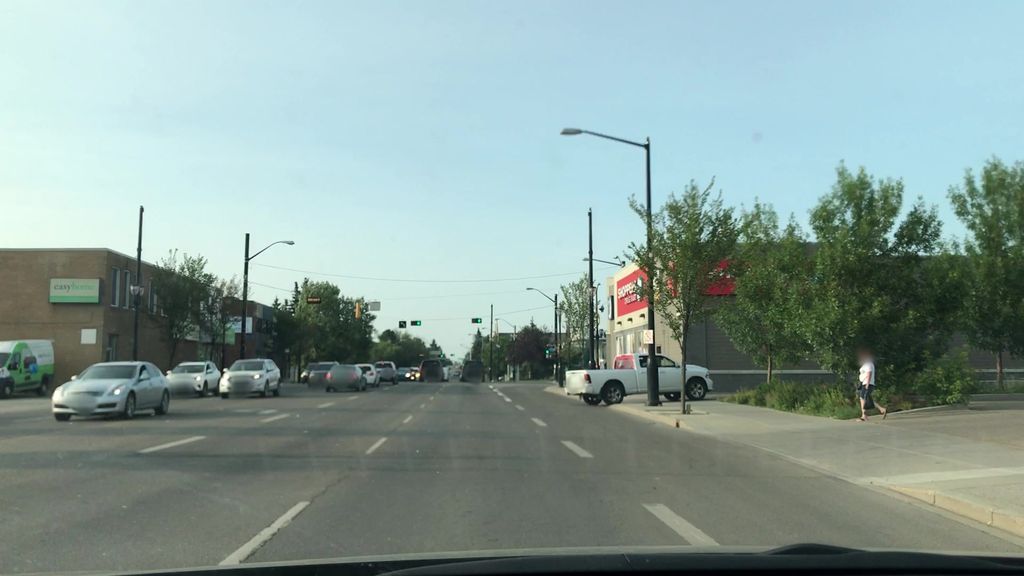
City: edmonton